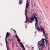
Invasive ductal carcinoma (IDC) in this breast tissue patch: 0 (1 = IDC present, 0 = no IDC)